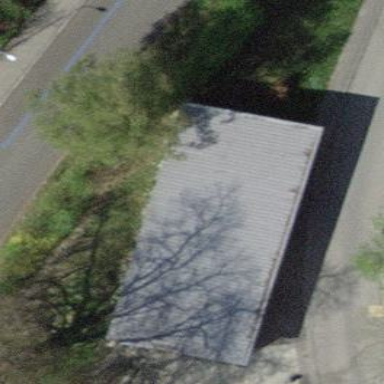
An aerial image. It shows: Flat-roofed building.